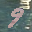
Label: 9